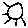
Label: sun